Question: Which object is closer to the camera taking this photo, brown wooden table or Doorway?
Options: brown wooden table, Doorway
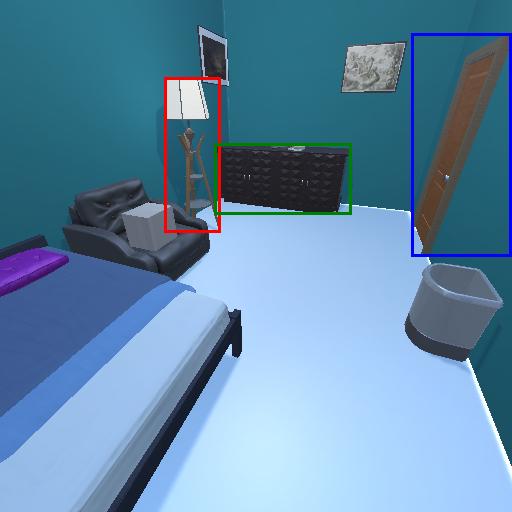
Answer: brown wooden table